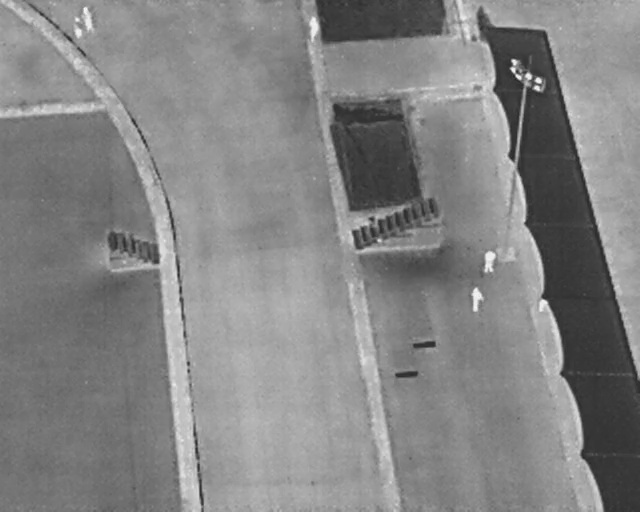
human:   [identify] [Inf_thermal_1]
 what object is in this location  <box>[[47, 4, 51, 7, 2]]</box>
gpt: <ref>1 large person at the top</ref>

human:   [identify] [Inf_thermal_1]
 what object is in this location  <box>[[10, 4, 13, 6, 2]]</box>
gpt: <ref>1 medium person at the top left</ref>

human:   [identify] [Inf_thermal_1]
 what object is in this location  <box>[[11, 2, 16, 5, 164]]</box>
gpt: <ref>1 large person at the top left</ref>